Question: I work on a lot of small projects on daily basis and need to switch often.
- -
Switching from "Tab" in SourceTree is very slow. Sometimes up to 15 seconds. How can I improve this behaviour?

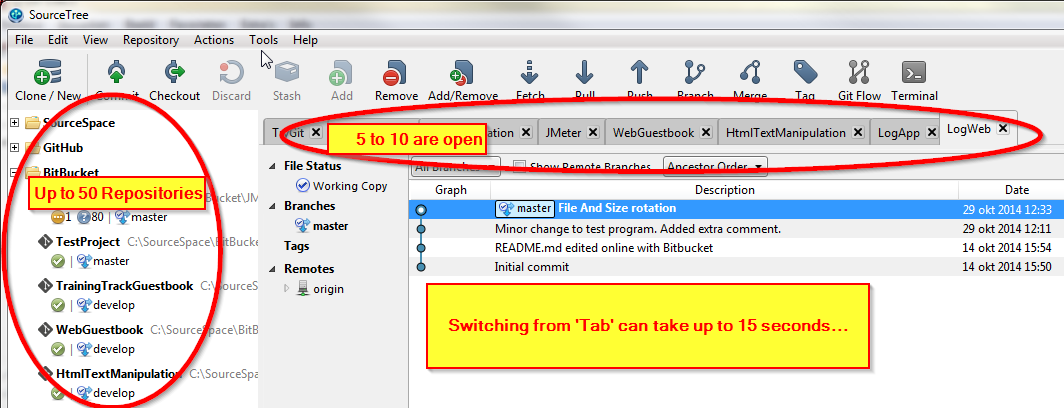
Answer: I know this is an old question, but you could also try this:
<URL>
'''
$ git config --global core.preloadindex true
$ git config --global core.fscache true
$ git config --global gc.auto 256
'''
Secondly, here is a post that explains that 'git gc --aggressive' <URL>.